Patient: sex M, age 64
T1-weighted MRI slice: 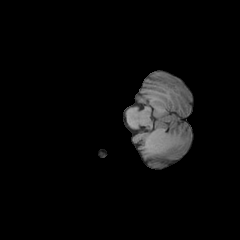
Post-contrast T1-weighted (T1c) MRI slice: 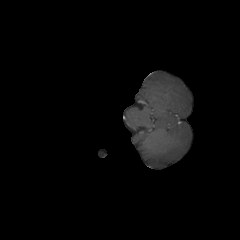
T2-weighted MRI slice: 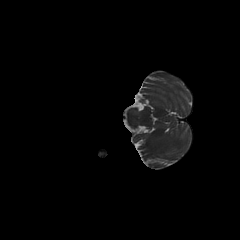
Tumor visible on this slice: no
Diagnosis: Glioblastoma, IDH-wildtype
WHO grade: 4